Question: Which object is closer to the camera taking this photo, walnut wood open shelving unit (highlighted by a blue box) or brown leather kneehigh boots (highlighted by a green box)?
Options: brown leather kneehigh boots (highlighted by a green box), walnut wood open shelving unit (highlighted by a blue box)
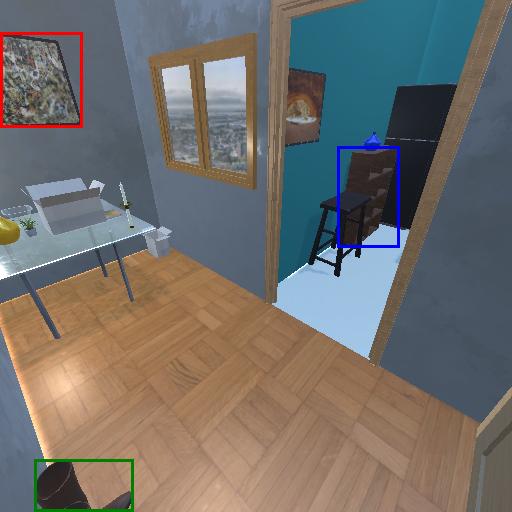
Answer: brown leather kneehigh boots (highlighted by a green box)